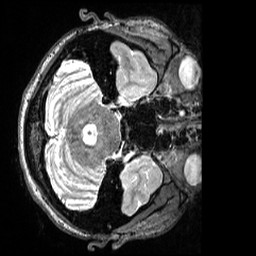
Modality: T2w
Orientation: axial
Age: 24
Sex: female
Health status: ill
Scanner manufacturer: siemens
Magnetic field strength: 3 T
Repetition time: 3.2 s
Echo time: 0.563 s